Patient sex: M
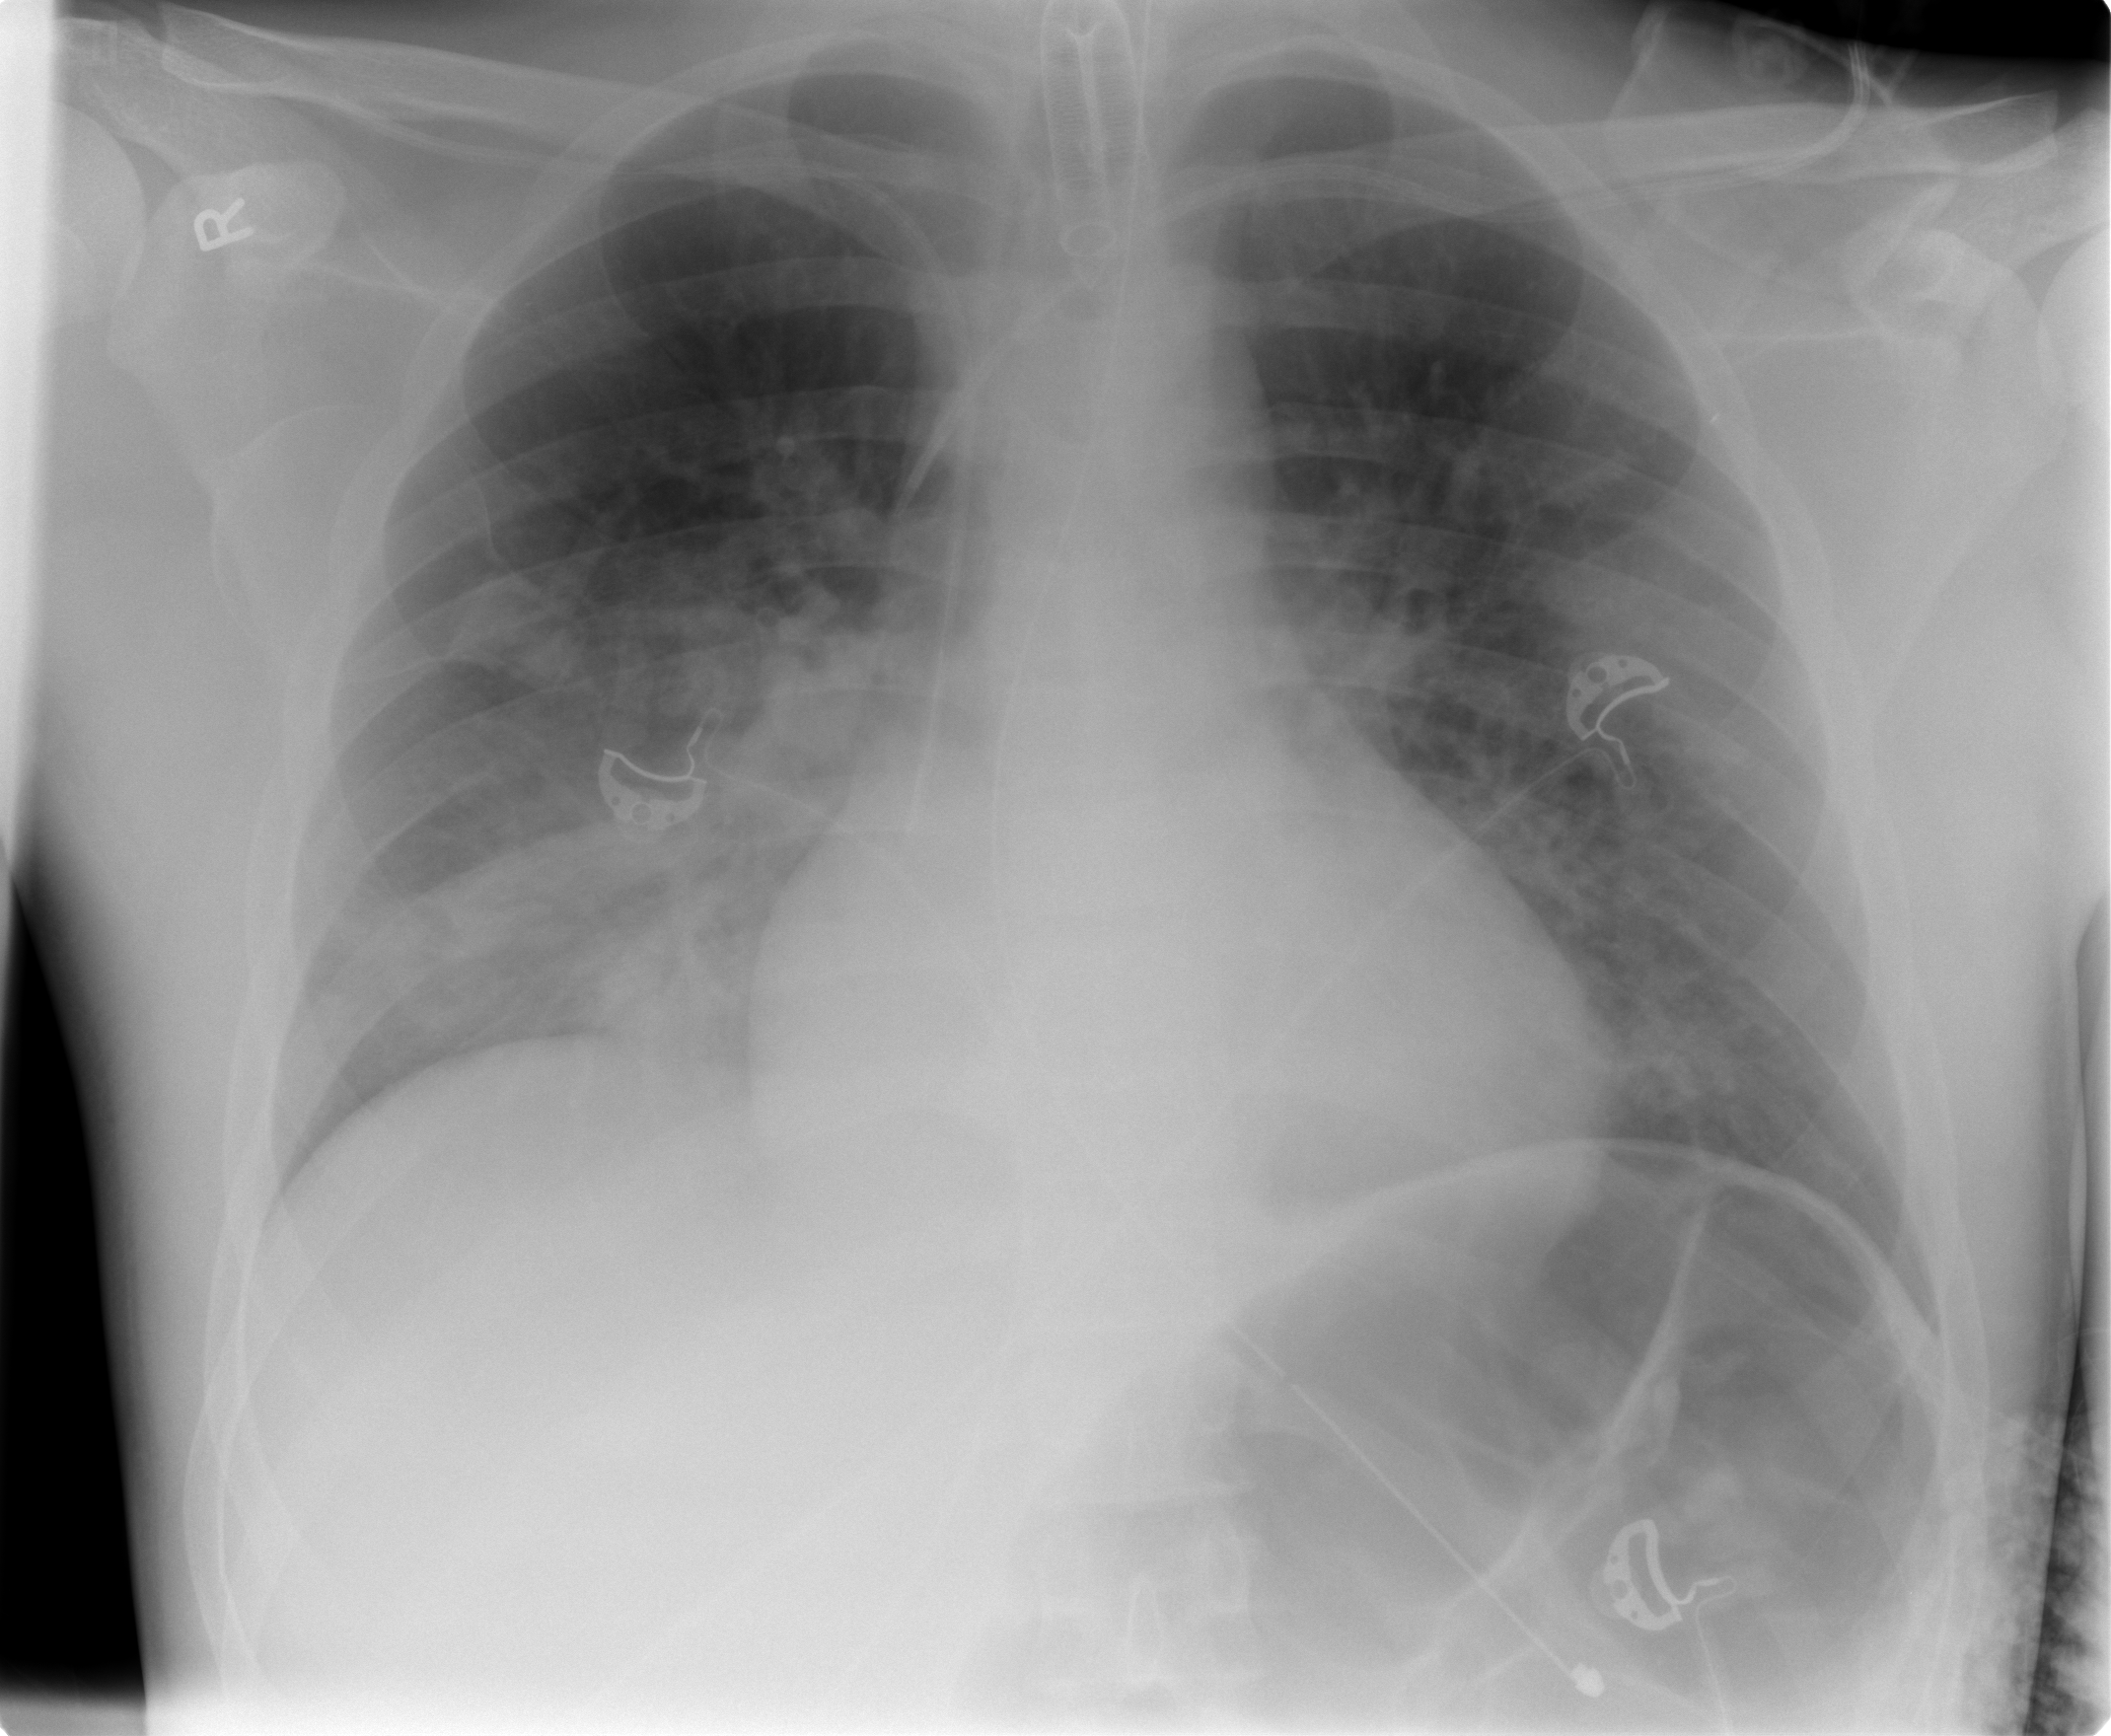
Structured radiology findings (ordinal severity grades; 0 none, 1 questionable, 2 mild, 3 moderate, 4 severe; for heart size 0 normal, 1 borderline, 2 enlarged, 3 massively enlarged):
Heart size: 1
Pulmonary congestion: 2
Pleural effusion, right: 0
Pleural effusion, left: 0
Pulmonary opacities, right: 3
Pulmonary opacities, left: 2
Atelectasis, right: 2
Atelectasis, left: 1